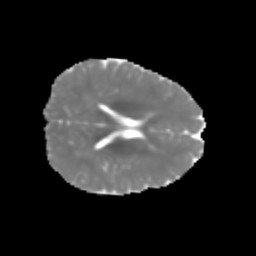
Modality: MD
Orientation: axial
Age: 6
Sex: male
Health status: healthy